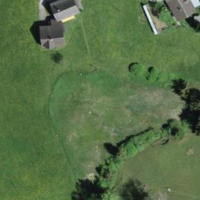
EUNIS habitat code: 24
Species observed at this site:
Filipendula ulmaria